Question: I am using the following query in PostgreSQL:
'''
SELECT
pegawai_nama,
COUNT(operasi_operator_dokter) AS total,
CASE tindakan_golongan WHEN 'KECIL' THEN SUM(tariftindakan_biaya_alkes)
ELSE 0
END AS KECIL,
CASE tindakan_golongan WHEN 'BESAR' THEN SUM(tariftindakan_biaya_alkes)
ELSE 0
END AS BESAR,
CASE tindakan_golongan WHEN 'KHUSUS' THEN SUM(tariftindakan_biaya_alkes
ELSE 0
END AS SEDANG
FROM
t_operasi
LEFT JOIN m_pasien On t_operasi.operasi_pasien_norm = m_pasien.pasien_norm
LEFT JOIN t_pendaftaran on t_operasi.operasi_pendaftaran_id = t_pendaftaran.pendaftaran_id
LEFT JOIN m_tindakan ON t_operasi.operasi_tindakan_id = m_tindakan.tindakan_id
LEFT JOIN m_tarif_tindakan ON m_tindakan.tindakan_id = m_tarif_tindakan.m_tindakan_id
LEFT JOIN m_pegawai ON cast(m_pegawai.pegawai_id as varchar(10)) = t_operasi.operasi_operator_dokter
LEFT JOIN t_diagnosa_pasien ON t_diagnosa_pasien.t_pendaftaran_id = t_pendaftaran.pendaftaran_id
LEFT JOIN m_icd ON m_icd.icd_id = t_diagnosa_pasien.m_icd_id
WHERE operasi_id IS NOT NULL AND tindakan_golongan IN ('KECIL', 'BESAR', 'KHUSUS', 'SEDANG', '')
GROUP BY pegawai_nama, tindakan_golongan;
'''
However, the result below is not what I am after:

Instead I would like the following result:
'''
pegawai_nama total kecil besar sedang khusus
DR. JOKO TRIYONO, SPM 2 189000 0 909700 0
DR. DJOHAR ANWAR 3 567000 0 0 0
'''
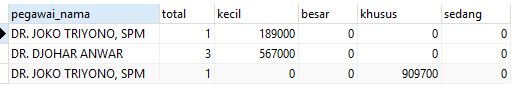
Answer: This is my new code (based on <URL>:
'''
SELECT
sub.pegawai_nama,
sum(sub.total) as total,
sum(sub.kecil) as kecil,
sum(sub.besar) as besar,
sum(sub.sedang) as sedang,
sum(sub.khusus) as khusus
FROM (
SELECT
pegawai_nama,
COUNT(operasi_operator_dokter) AS total,
CASE tindakan_golongan WHEN 'KECIL' THEN SUM(tariftindakan_biaya_alkes +
tariftindakan_biaya_cover +tariftindakan_biaya)
ELSE 0
END AS kecil,
CASE tindakan_golongan WHEN 'BESAR' THEN SUM(tariftindakan_biaya_alkes +
tariftindakan_biaya_cover +tariftindakan_biaya)
ELSE 0
END AS besar,
CASE tindakan_golongan WHEN 'KHUSUS' THEN SUM(tariftindakan_biaya_alkes +
tariftindakan_biaya_cover +tariftindakan_biaya)
ELSE 0
END AS khusus,
CASE tindakan_golongan WHEN 'SEDANG' THEN SUM(tariftindakan_biaya_alkes +
tariftindakan_biaya_cover +tariftindakan_biaya)
ELSE 0
END AS sedang
FROM
t_operasi
LEFT JOIN m_pasien On t_operasi.operasi_pasien_norm = m_pasien.pasien_norm
LEFT JOIN t_pendaftaran on t_operasi.operasi_pendaftaran_id = t_pendaftaran.pendaftaran_id
LEFT JOIN m_tindakan ON t_operasi.operasi_tindakan_id = m_tindakan.tindakan_id
LEFT JOIN m_tarif_tindakan ON m_tindakan.tindakan_id = m_tarif_tindakan.m_tindakan_id
LEFT JOIN m_pegawai ON cast(m_pegawai.pegawai_id as varchar(10)) = t_operasi.operasi_operator_dokter
LEFT JOIN t_diagnosa_pasien ON t_diagnosa_pasien.t_pendaftaran_id = t_pendaftaran.pendaftaran_id
LEFT JOIN m_icd ON m_icd.icd_id = t_diagnosa_pasien.m_icd_id
WHERE operasi_id IS NOT NULL
GROUP BY pegawai_nama, tindakan_golongan
) AS sub
GROUP BY sub.pegawai_nama
'''
;
And this is the result:
<URL>